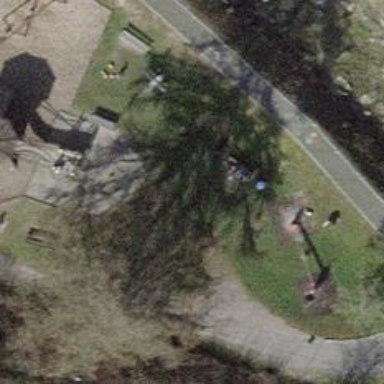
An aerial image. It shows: Brown bench.